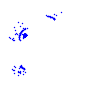
Particle: electron